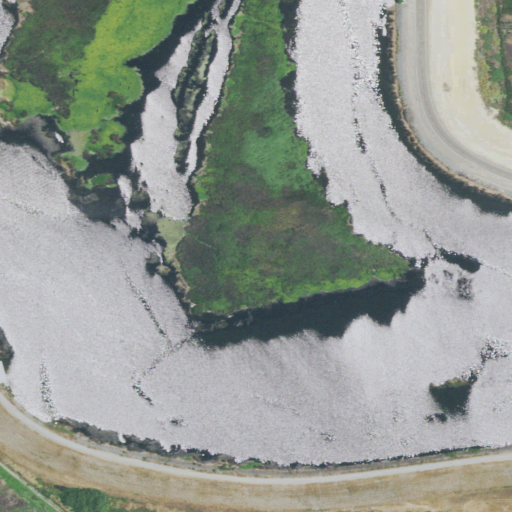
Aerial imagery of island in California named Femngi Island containing open water, herbaceous wetlands, cultivated crops, medium intensity development, low intensity development, and woody wetlands